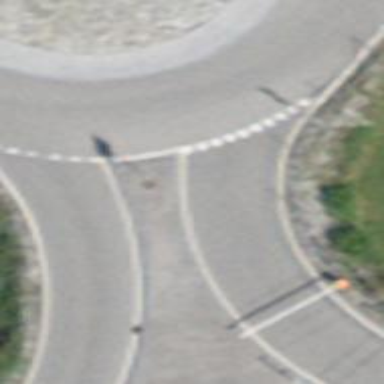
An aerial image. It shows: Road with "give way" sign.